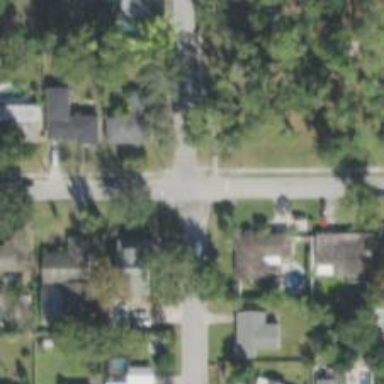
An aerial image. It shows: Residential road with asphalt surface. Sidewalk is present on the left side.